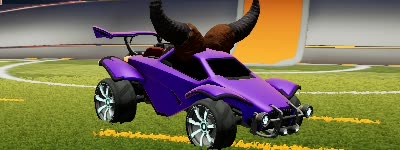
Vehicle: octane